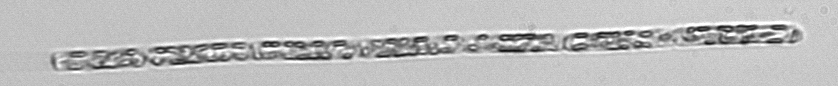
Label: Dactyliosolen_fragilissimus